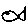
Label: fish